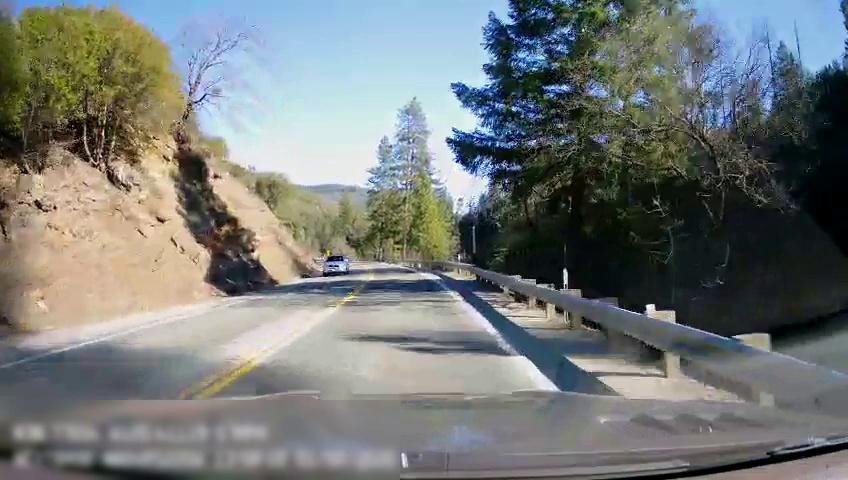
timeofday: Day
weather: Sunny
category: Drivable Space
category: Drivable Space
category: Vehicles | Car
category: Lanes | Opposite Lane
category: Lanes | Opposite Lane
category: Lanes | Current Lane